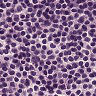
Metastatic tissue present: no